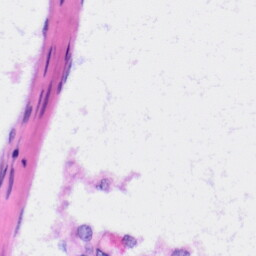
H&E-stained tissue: Liver